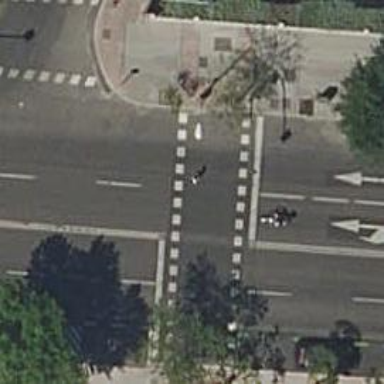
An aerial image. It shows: Crossing with traffic signals.